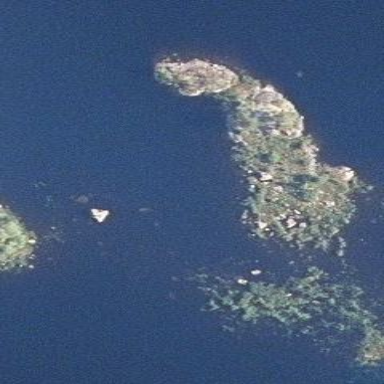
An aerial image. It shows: Islet.